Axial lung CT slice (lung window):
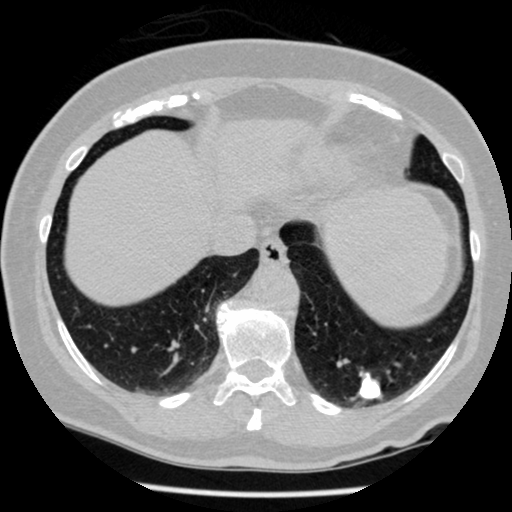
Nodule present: yes
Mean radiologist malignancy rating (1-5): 2.75